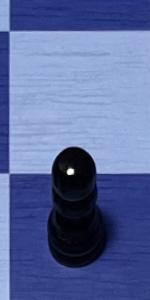
Label: Pawn_Black